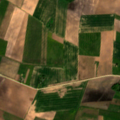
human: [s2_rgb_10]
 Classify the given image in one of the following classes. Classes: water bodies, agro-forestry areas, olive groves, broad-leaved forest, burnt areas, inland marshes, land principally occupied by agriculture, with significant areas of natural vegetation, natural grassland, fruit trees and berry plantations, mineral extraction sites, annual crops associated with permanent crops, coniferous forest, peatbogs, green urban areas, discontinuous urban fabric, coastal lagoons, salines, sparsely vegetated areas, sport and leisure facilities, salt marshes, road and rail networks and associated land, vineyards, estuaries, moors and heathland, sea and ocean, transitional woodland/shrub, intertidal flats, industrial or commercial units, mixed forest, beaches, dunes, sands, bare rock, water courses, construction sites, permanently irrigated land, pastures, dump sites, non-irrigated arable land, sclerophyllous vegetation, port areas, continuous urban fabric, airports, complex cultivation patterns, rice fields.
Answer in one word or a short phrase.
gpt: non-irrigated arable land, pastures, complex cultivation patterns